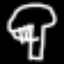
Label: mushroom